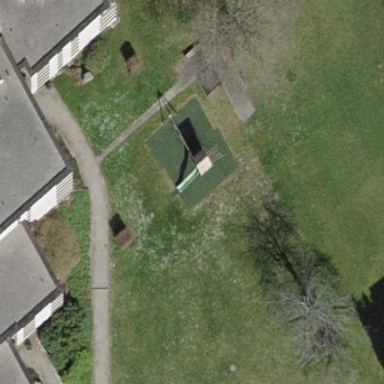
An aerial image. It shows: Playground area for leisure activities on the land.